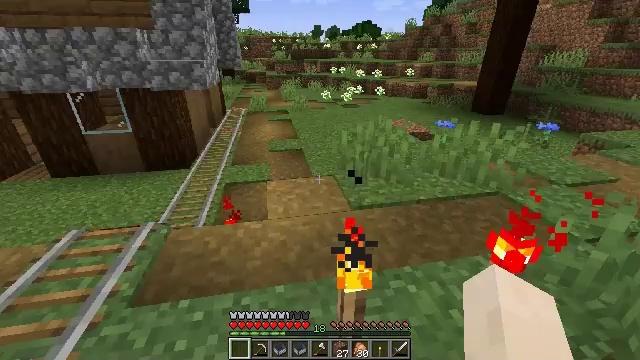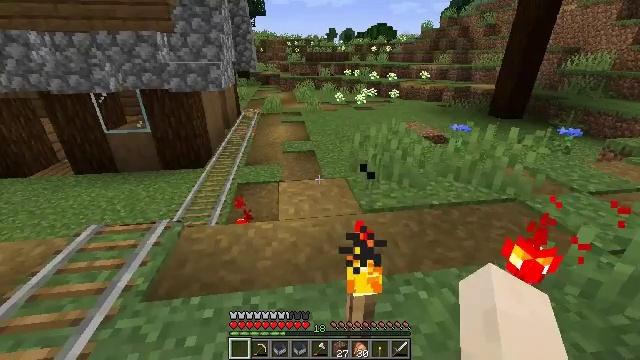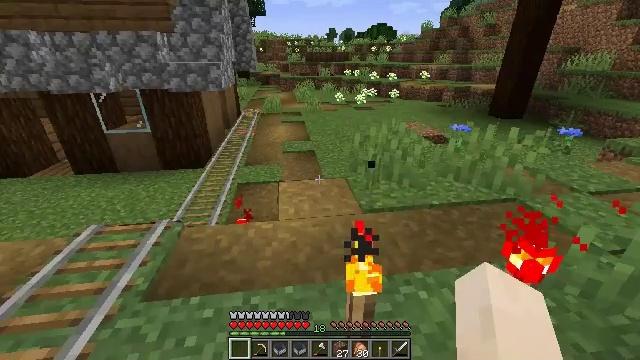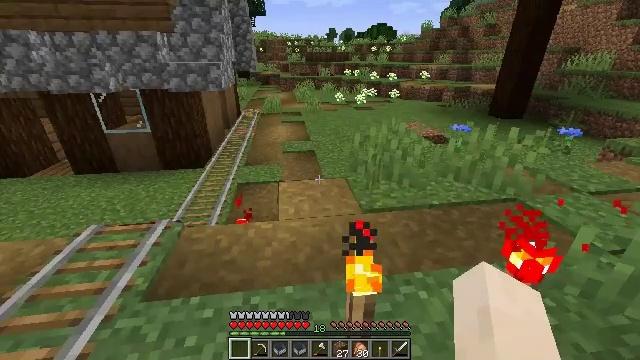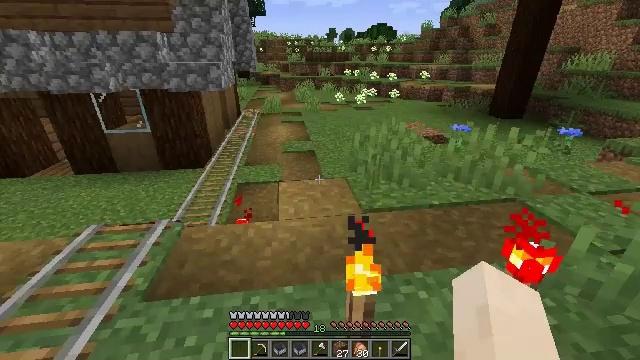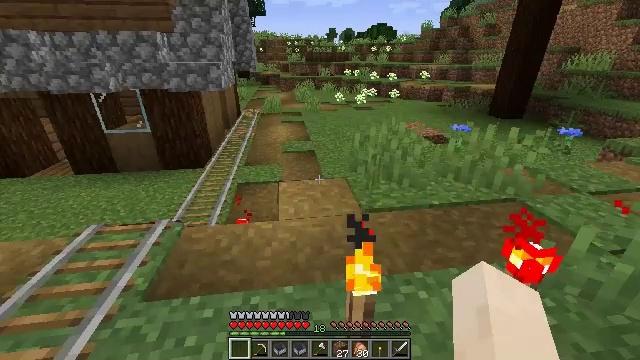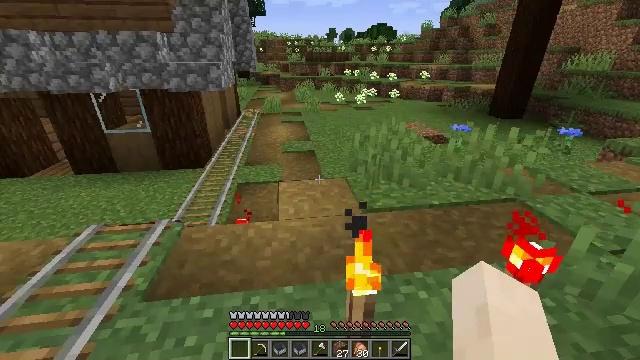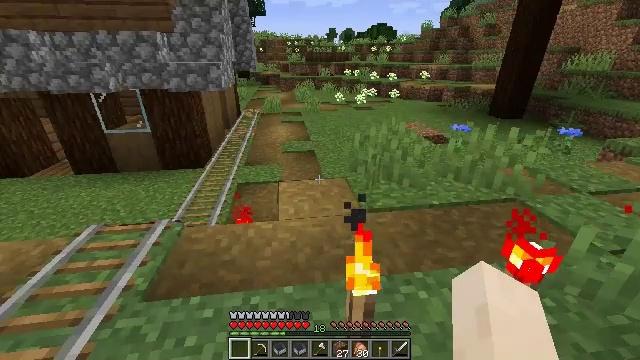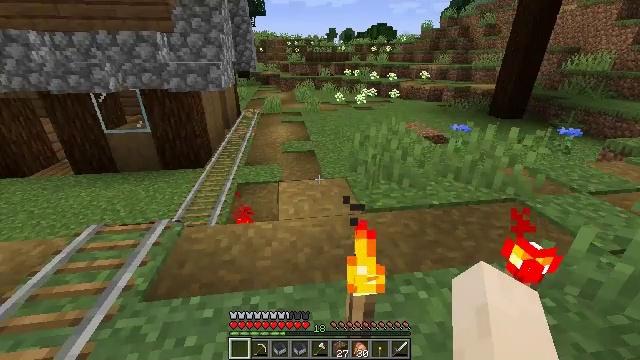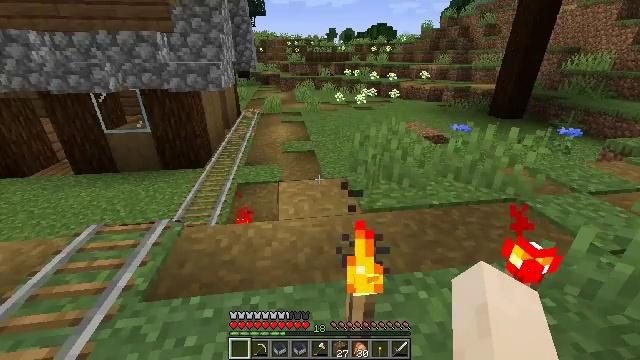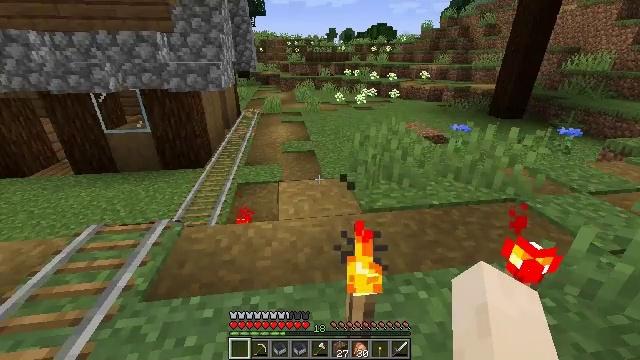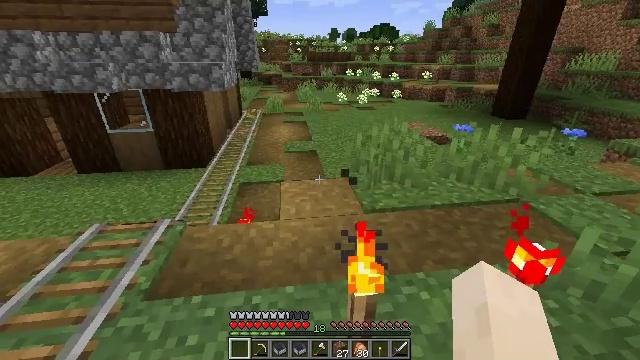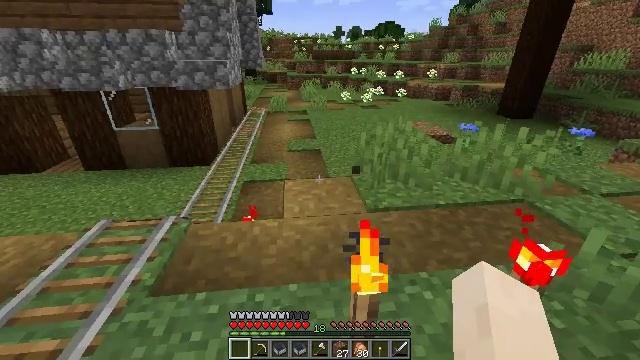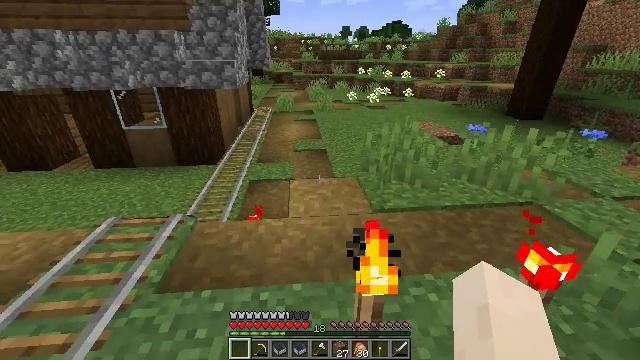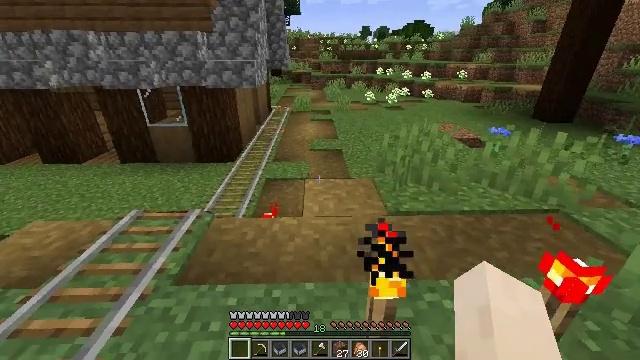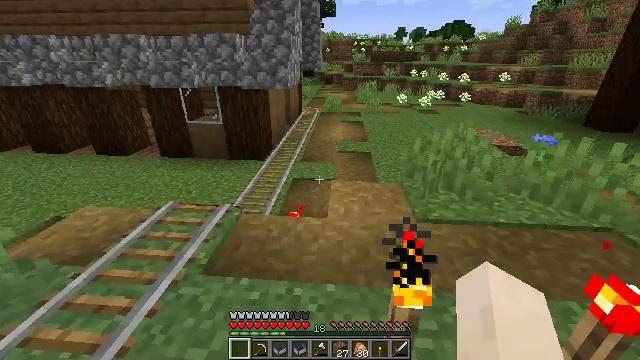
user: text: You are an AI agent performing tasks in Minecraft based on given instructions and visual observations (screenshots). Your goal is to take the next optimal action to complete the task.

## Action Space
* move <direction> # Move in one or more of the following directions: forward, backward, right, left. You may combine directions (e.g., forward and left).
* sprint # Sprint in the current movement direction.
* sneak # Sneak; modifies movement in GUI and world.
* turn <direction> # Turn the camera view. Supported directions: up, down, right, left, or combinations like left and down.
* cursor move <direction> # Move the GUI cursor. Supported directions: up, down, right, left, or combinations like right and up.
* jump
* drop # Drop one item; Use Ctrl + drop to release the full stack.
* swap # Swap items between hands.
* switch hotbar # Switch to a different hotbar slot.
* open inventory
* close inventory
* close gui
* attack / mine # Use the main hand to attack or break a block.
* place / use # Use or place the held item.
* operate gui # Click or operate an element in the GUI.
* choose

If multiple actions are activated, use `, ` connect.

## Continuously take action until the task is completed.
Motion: motion action
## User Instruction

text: Attack the stripped spruce log to gather it.
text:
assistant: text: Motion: turn left
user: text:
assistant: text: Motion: no_op
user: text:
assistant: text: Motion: no_op
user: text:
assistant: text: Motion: no_op
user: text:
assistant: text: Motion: no_op
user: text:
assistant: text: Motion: no_op
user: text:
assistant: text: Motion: no_op
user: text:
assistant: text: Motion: no_op
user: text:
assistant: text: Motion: no_op
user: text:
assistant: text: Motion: no_op
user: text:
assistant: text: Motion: no_op
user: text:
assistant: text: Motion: no_op
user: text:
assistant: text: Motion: turn left
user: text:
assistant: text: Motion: turn left
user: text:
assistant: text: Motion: turn left
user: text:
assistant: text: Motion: turn left
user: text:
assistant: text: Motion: move forward, turn left
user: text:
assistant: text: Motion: move forward
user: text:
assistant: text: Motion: move forward
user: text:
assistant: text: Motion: move forward
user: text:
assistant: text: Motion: move forward
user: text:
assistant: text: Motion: move forward
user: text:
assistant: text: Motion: move forward
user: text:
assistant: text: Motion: move forward
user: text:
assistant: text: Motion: move forward
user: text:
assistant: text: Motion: move forward, turn right
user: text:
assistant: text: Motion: move forward, sprint, turn right
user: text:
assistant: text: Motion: move forward, sprint, turn right
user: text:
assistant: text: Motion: move forward, sprint, turn right
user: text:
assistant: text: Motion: move forward, sprint, turn right